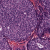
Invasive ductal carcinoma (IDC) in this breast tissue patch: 1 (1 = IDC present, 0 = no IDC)